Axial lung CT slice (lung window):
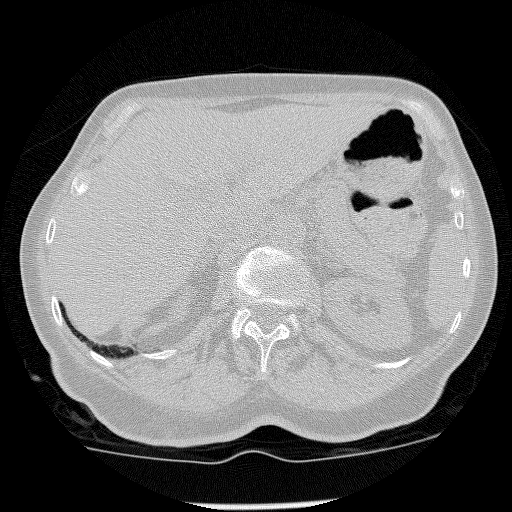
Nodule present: no